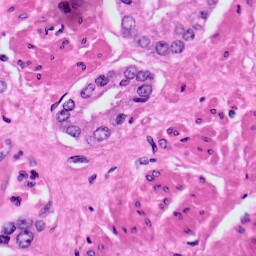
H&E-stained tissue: Prostate